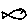
Label: fish